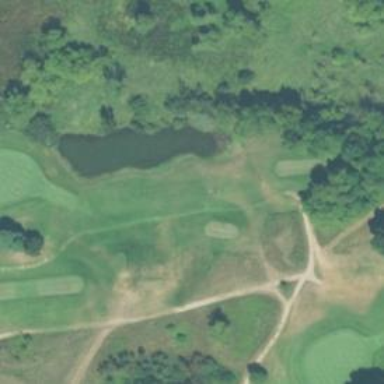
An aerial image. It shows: Pathway for golfing.